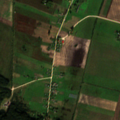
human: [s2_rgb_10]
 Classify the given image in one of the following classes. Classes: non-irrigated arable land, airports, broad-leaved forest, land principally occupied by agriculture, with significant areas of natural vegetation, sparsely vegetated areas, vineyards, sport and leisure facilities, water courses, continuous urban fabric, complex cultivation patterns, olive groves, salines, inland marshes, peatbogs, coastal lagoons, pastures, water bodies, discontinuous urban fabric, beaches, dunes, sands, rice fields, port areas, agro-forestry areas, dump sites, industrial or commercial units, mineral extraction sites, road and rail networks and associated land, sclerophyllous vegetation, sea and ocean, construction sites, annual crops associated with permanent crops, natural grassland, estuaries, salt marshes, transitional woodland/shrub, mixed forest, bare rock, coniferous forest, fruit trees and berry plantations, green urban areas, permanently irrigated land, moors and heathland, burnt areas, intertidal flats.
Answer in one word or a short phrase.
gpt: non-irrigated arable land, complex cultivation patterns, mixed forest